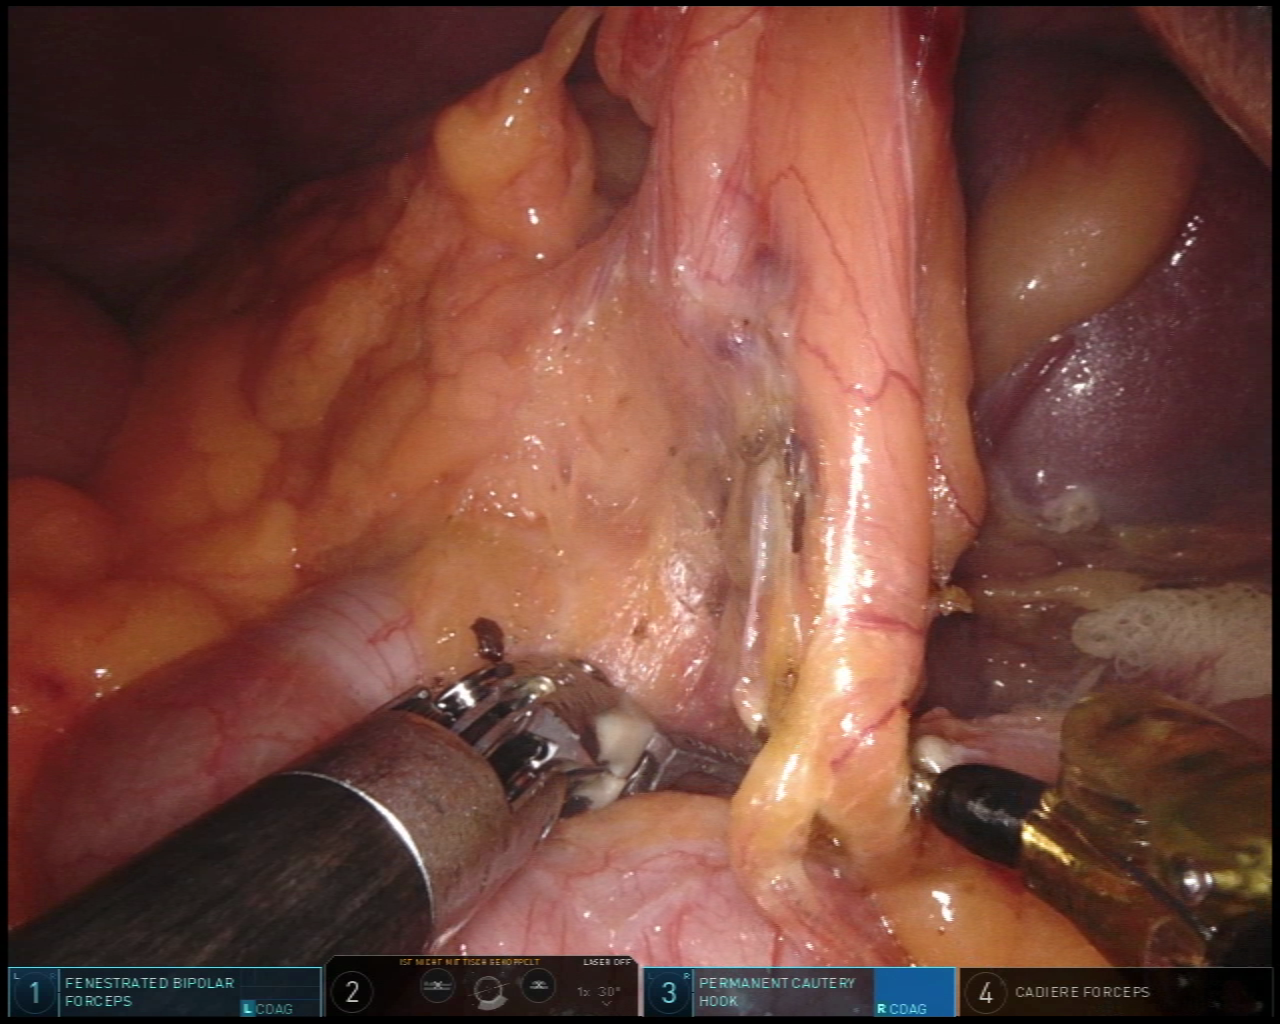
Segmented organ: colon
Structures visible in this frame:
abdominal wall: yes
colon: yes
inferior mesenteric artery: no
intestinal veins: no
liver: no
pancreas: no
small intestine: no
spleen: yes
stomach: no
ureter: no
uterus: no
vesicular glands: no